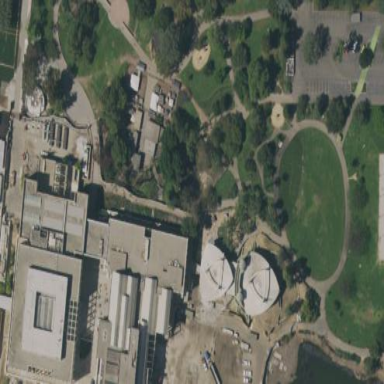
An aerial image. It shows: Museum.